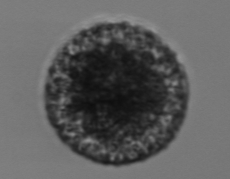
Label: Vicicitus_globosus